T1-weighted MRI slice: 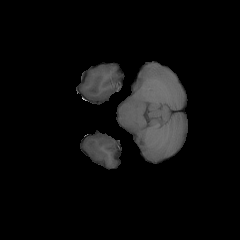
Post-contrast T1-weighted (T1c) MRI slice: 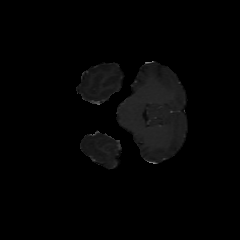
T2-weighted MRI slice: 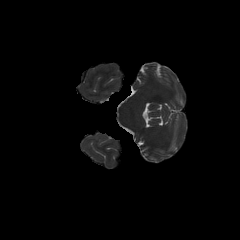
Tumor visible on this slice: no